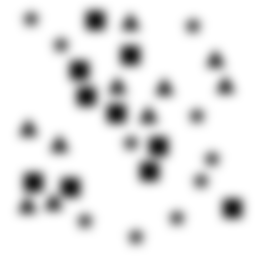
Squares: 10
Triangles: 10
Stars: 10
Total shapes: 30